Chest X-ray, AP view. Patient: 51 years old, sex M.
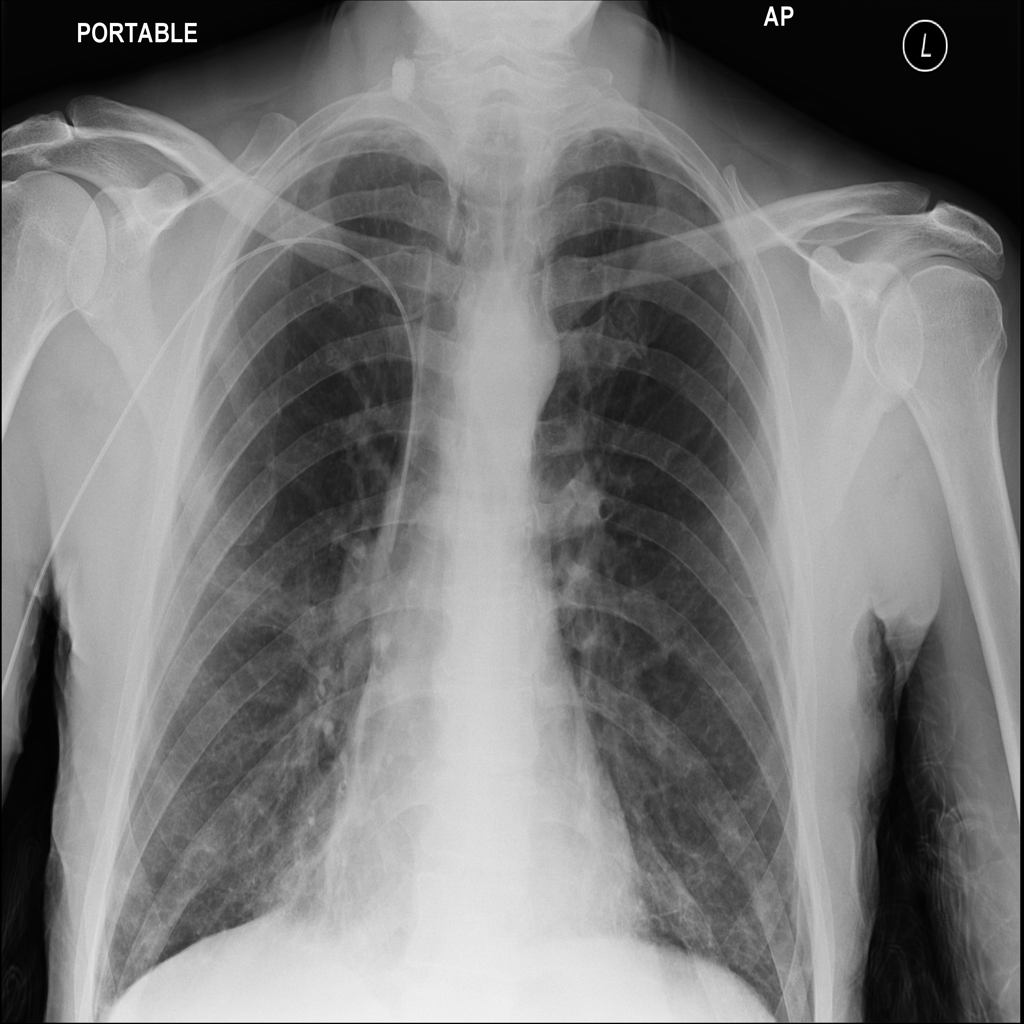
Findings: Nodule